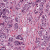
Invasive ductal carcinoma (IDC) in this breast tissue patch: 1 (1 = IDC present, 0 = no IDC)